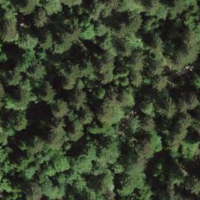
EUNIS habitat code: 44
Species observed at this site:
Plantago major